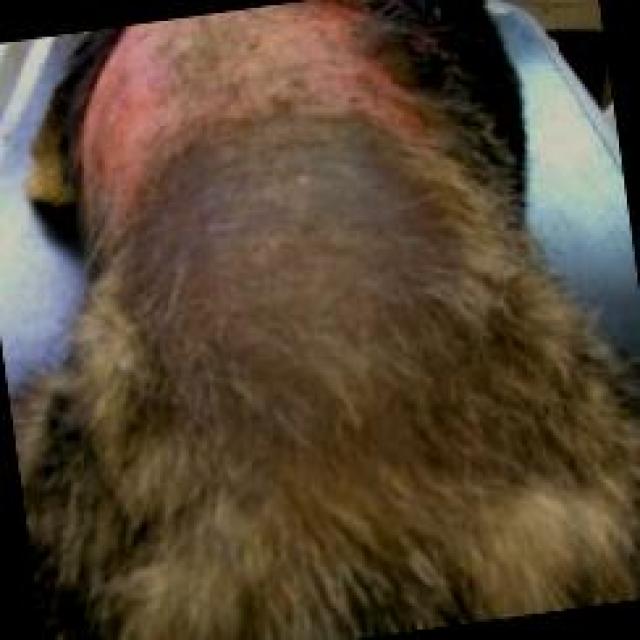
Canine hypersensitivity reaction — allergic skin response with urticaria, erythema, pruritus, and angioedema. May be food, environmental, or flea allergy related.